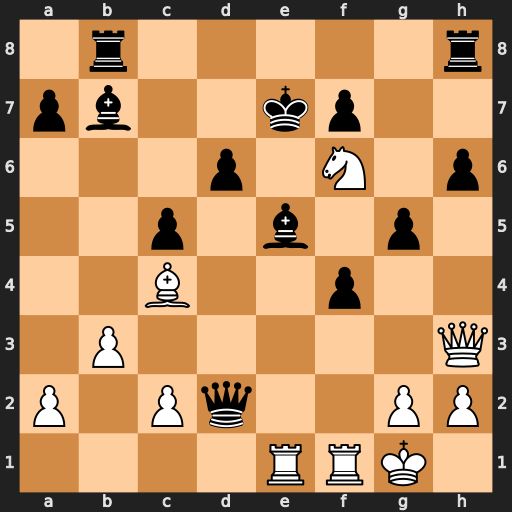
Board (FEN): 1r5r/pb2kp2/3p1N1p/2p1b1p1/2B2p2/1P5Q/P1Pq2PP/4RRK1
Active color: w
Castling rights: -
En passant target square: -
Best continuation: Qd7+ Kf8 Qxf7#